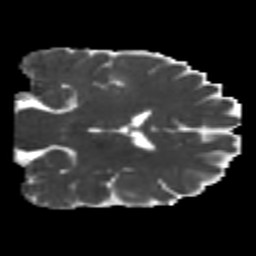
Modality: MD
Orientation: coronal
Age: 25
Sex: male
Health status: healthy
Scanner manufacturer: philips
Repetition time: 7.385 s
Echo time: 0.08599 s